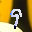
Label: 9